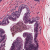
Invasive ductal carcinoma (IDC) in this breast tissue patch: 0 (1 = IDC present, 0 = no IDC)